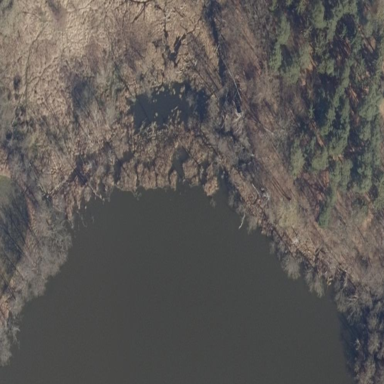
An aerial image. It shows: Marshy wetland area.